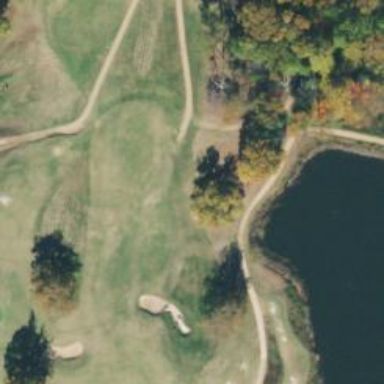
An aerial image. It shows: View of golf hole.